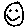
Label: smiley face